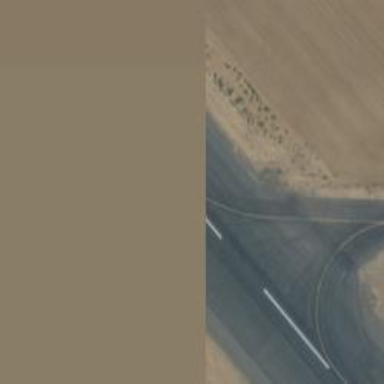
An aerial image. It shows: Asphalt taxiway in the airport.